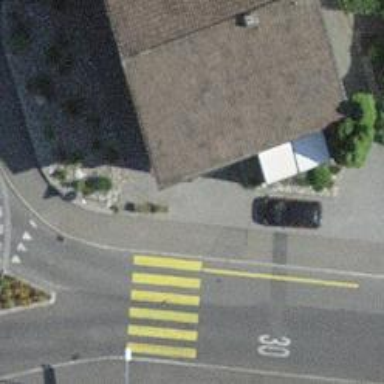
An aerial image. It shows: Kerb serving as barrier.